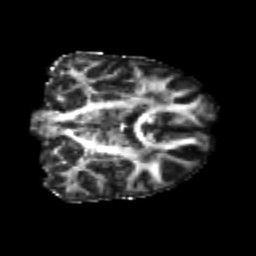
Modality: FA
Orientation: coronal
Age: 22
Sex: male
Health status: healthy
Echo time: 0.074 s